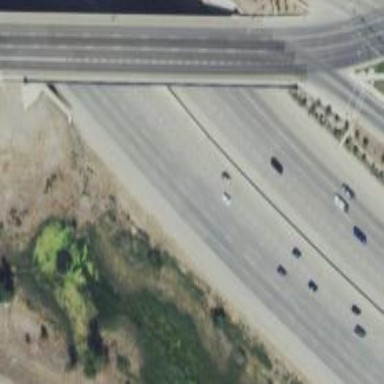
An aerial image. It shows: Motorway junction.